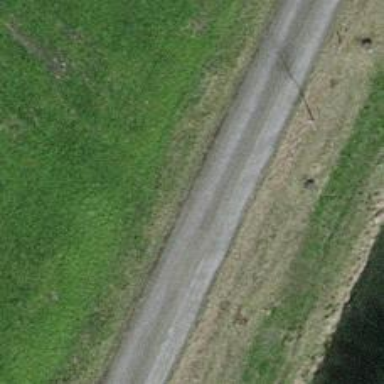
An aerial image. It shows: Pebblestone track with grade2 tracktype.